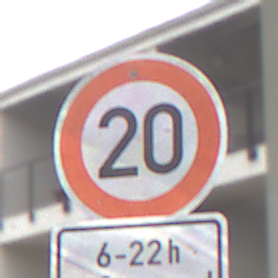
Verkehrszeichen: Geschwindigkeit20
Zusatzzeichen unten: ZeitangabenMitBeschraenkungAufWochentage4
Umgebung: Outdoor, Urban
Tageszeit: Midday
Wetter: Overcast
Licht: Natural
Jahreszeit: NotSpecified
Kontrast: LowContrast